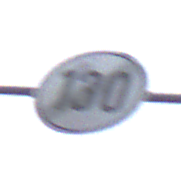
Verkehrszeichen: EndeGeschwindigkeit130
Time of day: MorningAfternoon
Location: Outdoor (Suburban)
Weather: Overcast
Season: NotSpecified
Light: Natural